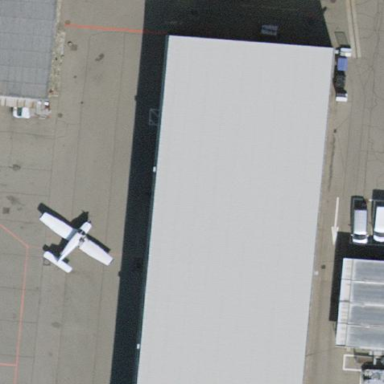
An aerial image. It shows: Hangar building at the airport.